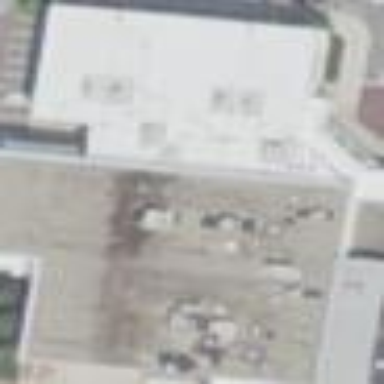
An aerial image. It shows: Cinema building.